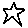
Label: star